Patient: sex F, age 60
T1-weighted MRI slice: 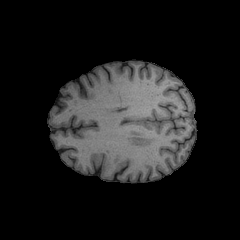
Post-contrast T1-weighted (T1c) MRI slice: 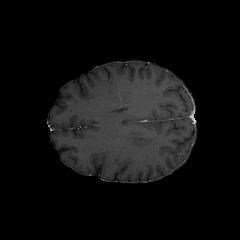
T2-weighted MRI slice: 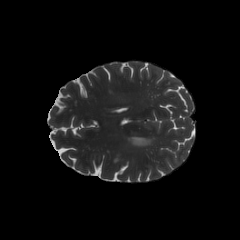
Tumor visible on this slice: yes
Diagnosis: Glioblastoma, IDH-wildtype
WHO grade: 4